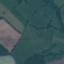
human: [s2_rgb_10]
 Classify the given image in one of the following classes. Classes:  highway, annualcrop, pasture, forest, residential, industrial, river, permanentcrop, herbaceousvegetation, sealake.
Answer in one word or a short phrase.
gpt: Pasture